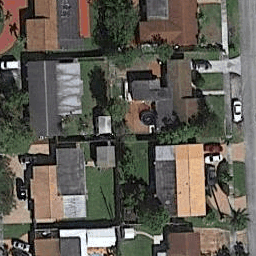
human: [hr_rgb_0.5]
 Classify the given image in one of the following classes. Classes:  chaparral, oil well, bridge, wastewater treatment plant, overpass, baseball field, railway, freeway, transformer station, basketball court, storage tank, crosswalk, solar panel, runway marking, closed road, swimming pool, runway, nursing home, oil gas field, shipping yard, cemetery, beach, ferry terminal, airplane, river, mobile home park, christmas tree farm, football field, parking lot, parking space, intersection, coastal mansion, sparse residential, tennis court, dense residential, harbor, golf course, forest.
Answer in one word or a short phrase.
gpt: dense residential